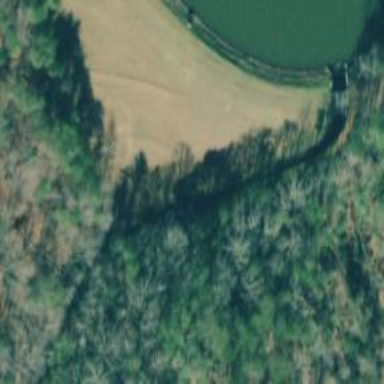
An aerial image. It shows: Reservoir.